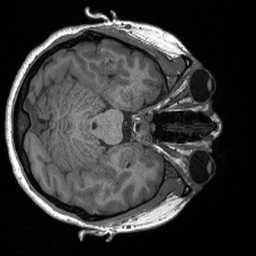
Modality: T1w
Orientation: axial
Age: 24
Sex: female